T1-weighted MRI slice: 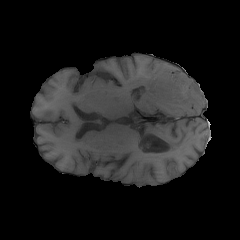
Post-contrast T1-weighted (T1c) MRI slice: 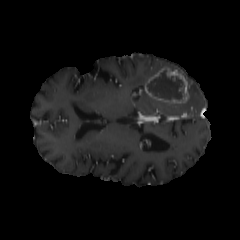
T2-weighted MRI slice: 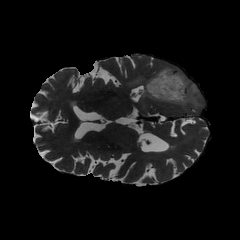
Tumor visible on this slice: yes